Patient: sex F, age 59
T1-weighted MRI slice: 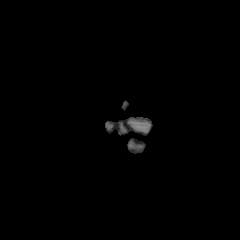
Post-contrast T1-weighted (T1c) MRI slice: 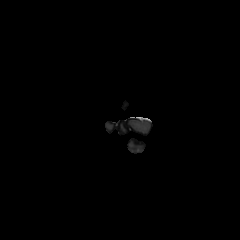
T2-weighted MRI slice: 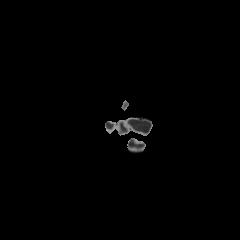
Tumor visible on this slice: no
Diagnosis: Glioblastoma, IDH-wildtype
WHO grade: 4